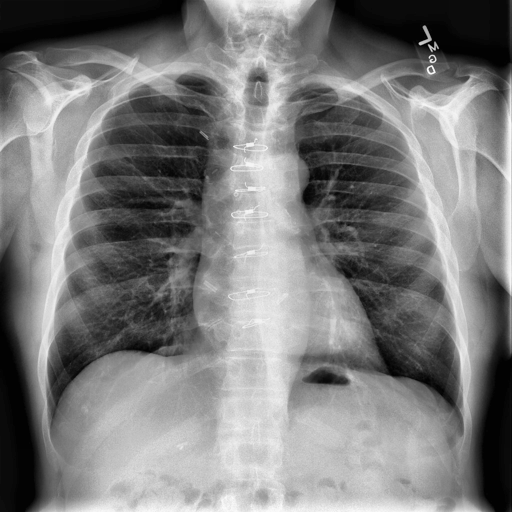
Finding: NORMAL